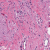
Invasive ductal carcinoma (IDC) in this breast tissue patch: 0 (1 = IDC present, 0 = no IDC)